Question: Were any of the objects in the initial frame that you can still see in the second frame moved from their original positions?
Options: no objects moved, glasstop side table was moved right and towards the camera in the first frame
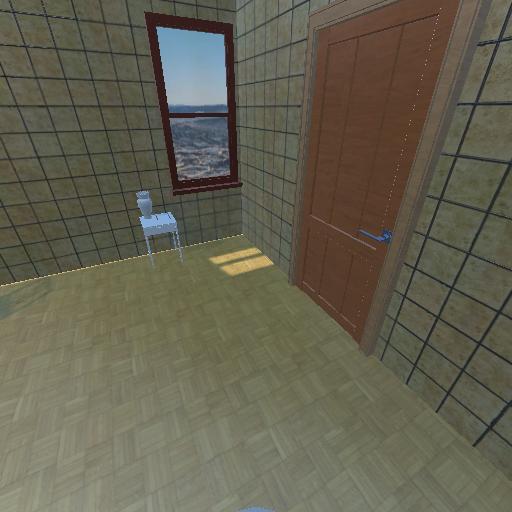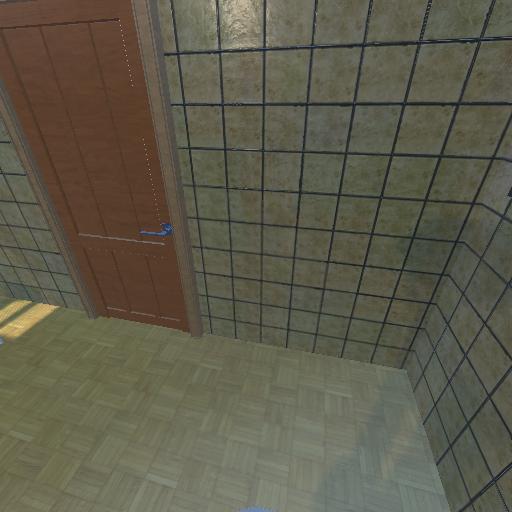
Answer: no objects moved